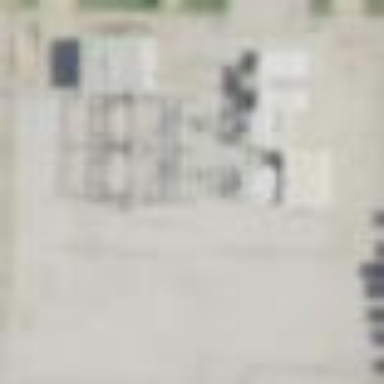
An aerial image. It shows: Distribution-level power substation.